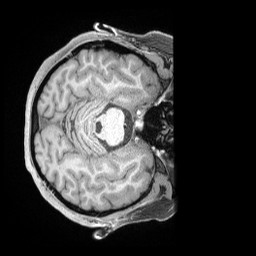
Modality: T1w
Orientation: axial
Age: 33
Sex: female
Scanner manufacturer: siemens
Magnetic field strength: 3 T
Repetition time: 2 s
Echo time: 0.00211 s